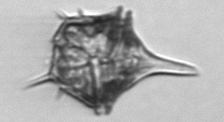
Label: Amylax